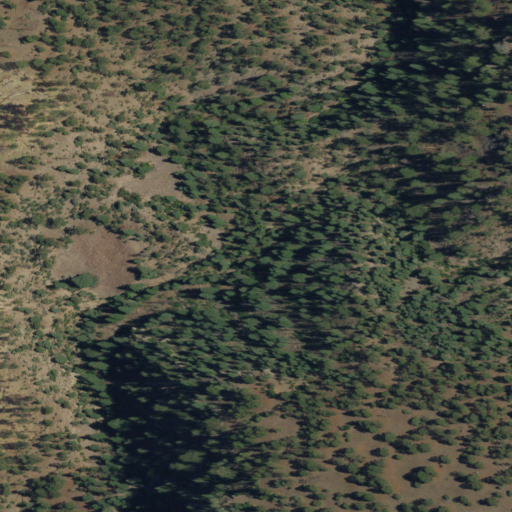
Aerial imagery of valley in New Mexico named Christie Canyon containing evergreen forest and shrub